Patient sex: F
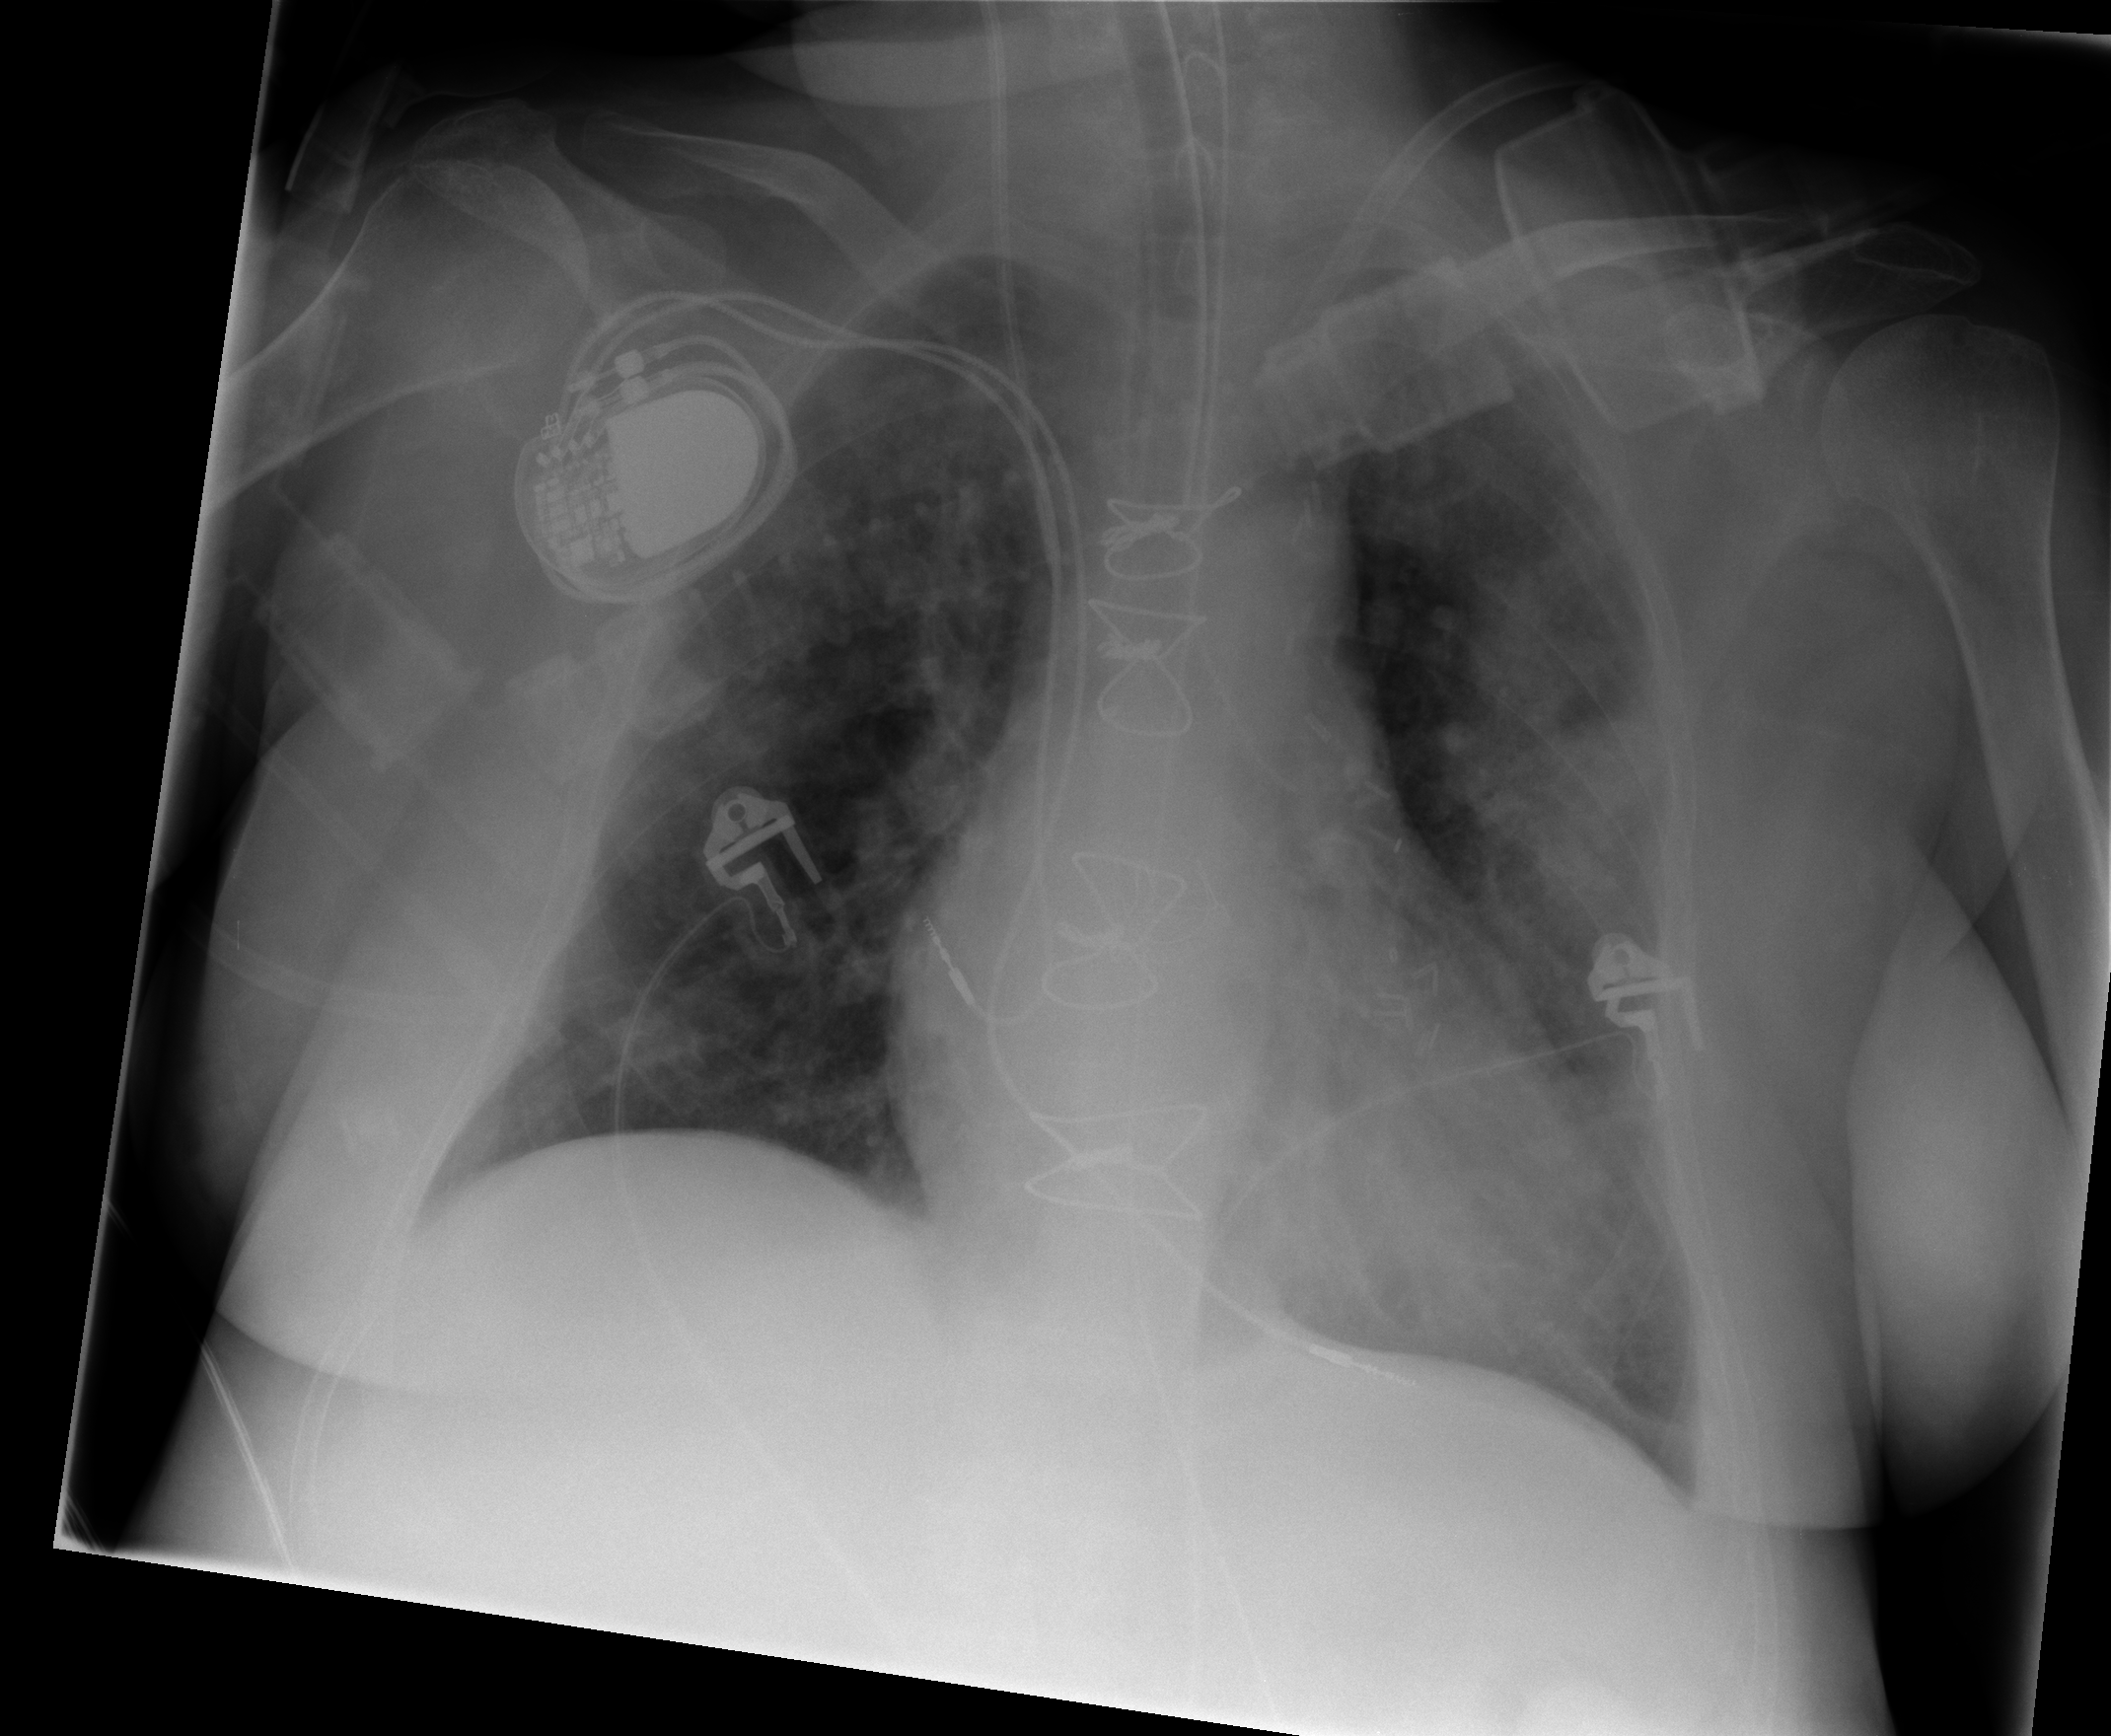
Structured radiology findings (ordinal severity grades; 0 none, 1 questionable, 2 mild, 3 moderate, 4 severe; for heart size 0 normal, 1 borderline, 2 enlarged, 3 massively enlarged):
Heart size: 1
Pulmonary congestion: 0
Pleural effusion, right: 0
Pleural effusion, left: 0
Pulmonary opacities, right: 2
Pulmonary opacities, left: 2
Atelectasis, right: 2
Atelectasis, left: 2